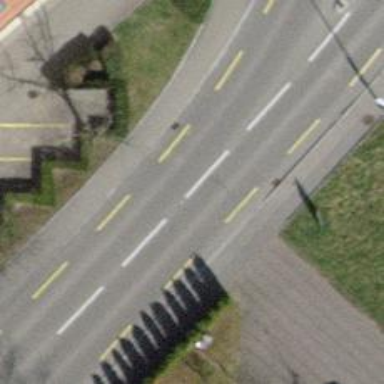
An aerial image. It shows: Secondary road with asphalt surface and designated cycle lane.